Question: I have triggered an EditMode in 'UITableView', but I found that all my 'UILabel' and a 'UITextField' on the left are not shown in the correct position. How can I fix this. Thanks!

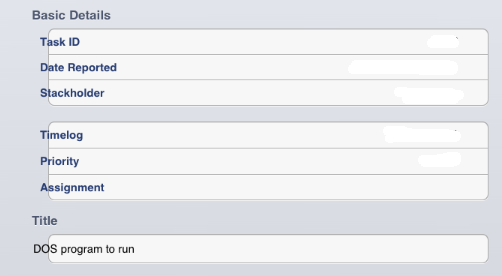
Answer: Use this code
'''
- (BOOL)tableView:(UITableView *)tableView shouldIndentWhileEditingRowAtIndexPath:(NSIndexPath *)indexPath
{
return NO;
}
'''